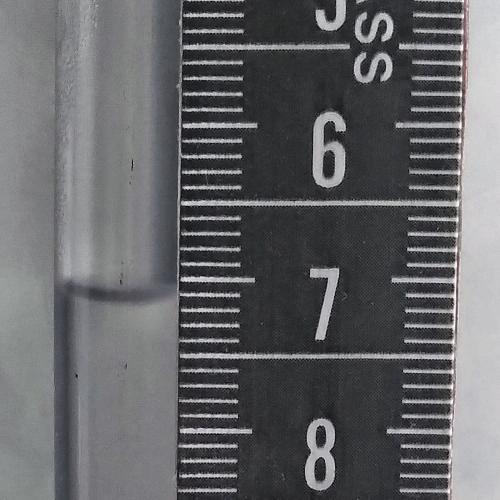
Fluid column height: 7.1 cm